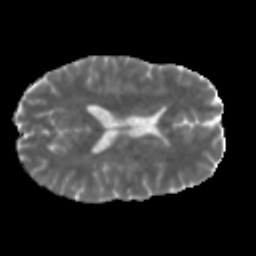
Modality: MD
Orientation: axial
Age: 46
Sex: male
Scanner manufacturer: siemens
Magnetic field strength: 3 T
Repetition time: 5 s
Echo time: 0.092 s